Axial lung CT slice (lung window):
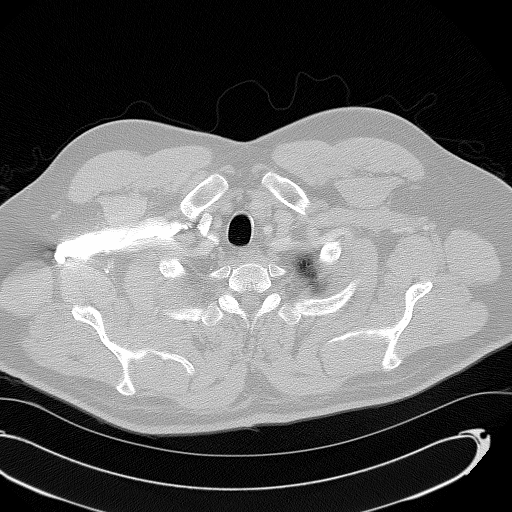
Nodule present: no